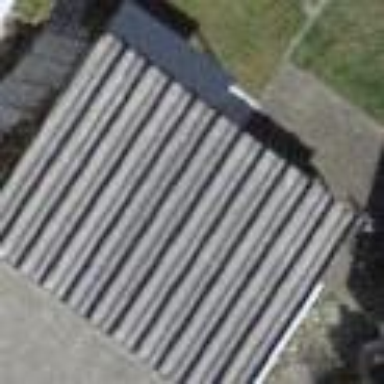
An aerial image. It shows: Group of garages.